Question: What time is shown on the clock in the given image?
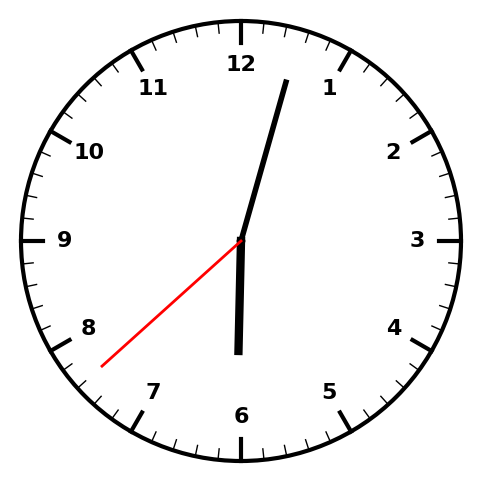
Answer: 06:02:38